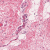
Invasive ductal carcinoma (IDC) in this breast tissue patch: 0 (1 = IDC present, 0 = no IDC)